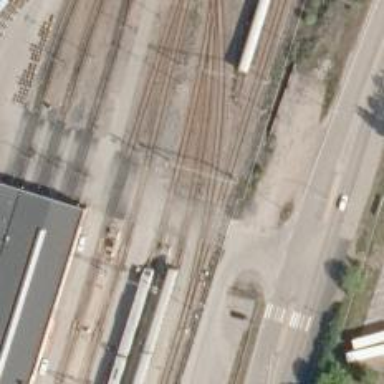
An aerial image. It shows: Railway signal.